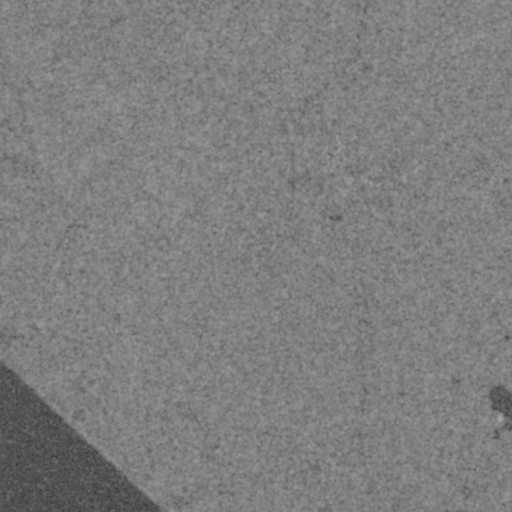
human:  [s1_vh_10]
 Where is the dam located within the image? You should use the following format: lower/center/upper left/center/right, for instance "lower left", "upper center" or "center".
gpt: The dam is located in the lower left of the image.
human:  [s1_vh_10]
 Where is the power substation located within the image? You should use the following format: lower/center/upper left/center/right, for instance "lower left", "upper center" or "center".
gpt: The power substation is located in the center right of the image.
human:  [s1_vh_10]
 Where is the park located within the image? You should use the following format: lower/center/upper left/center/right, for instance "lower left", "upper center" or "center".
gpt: There is no park in the image.

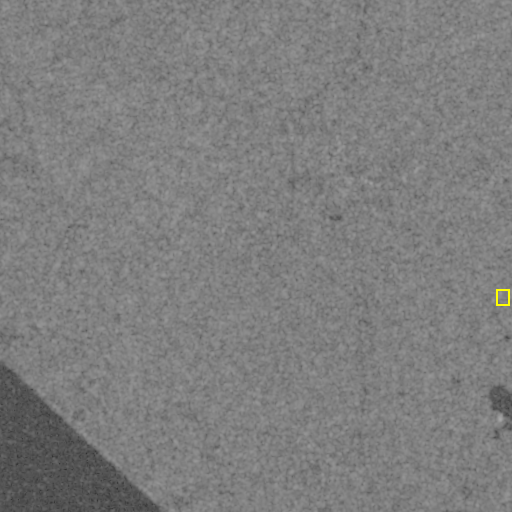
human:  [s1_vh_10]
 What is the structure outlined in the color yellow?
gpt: The structure outlined in yellow is a power substation.
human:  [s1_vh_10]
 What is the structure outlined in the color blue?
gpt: There is no blue outline.